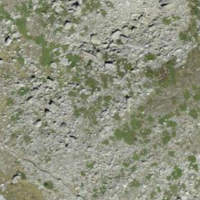
EUNIS habitat code: 31
Species observed at this site:
Chamaenerion fleischeri